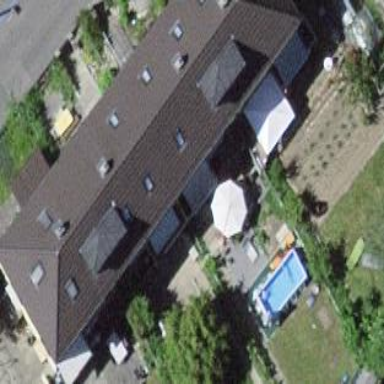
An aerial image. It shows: Hipped roof apartment building.